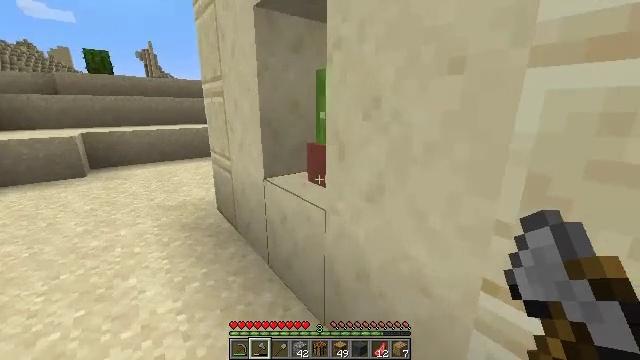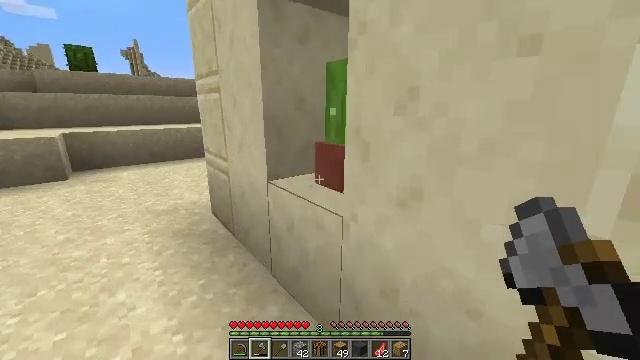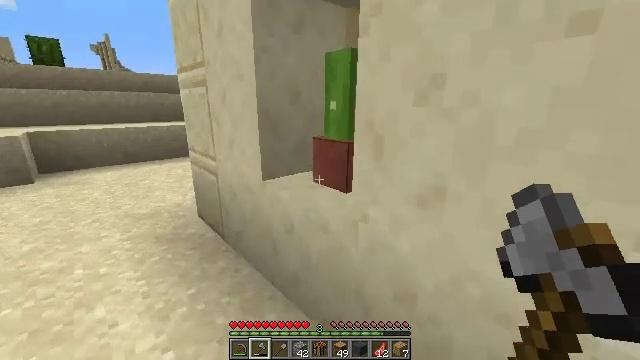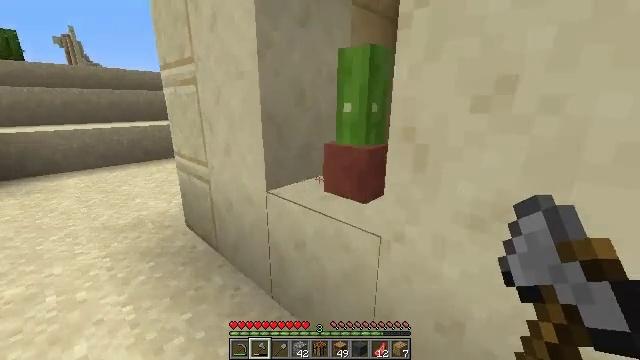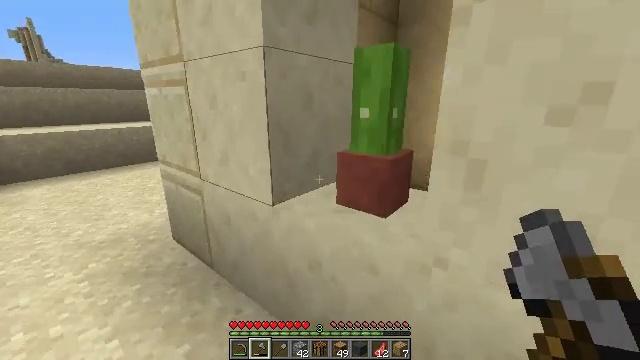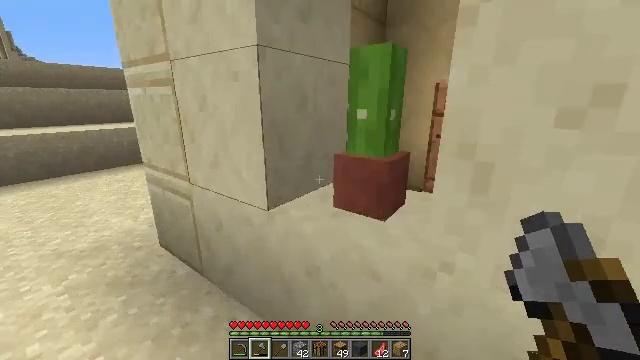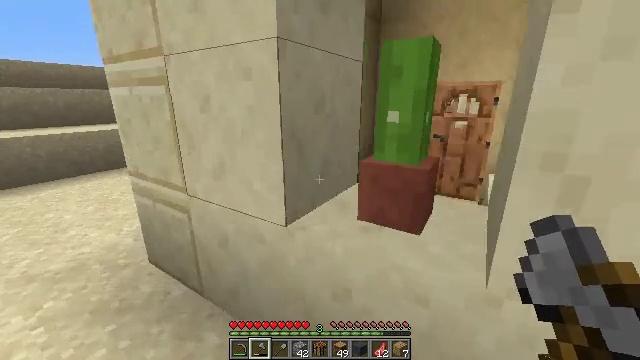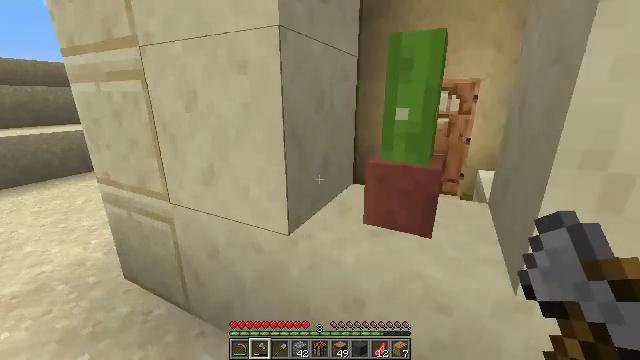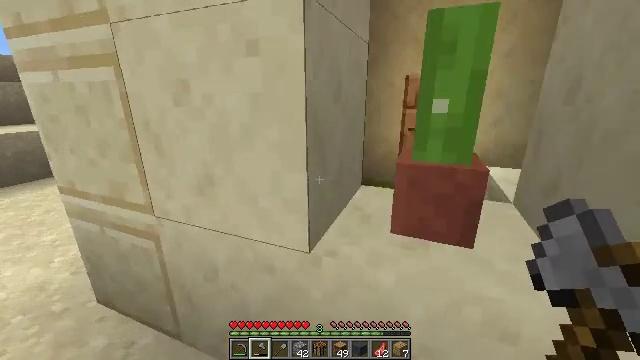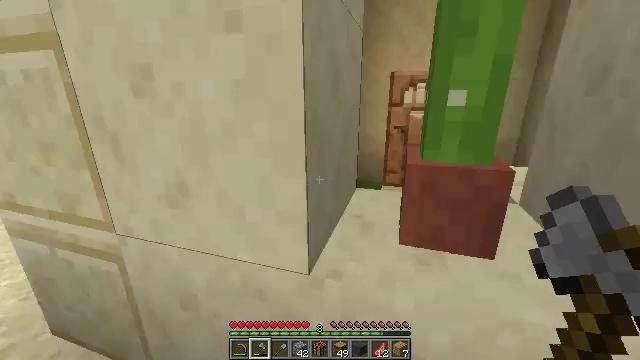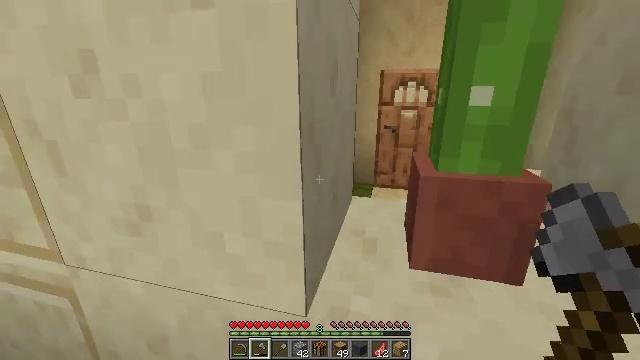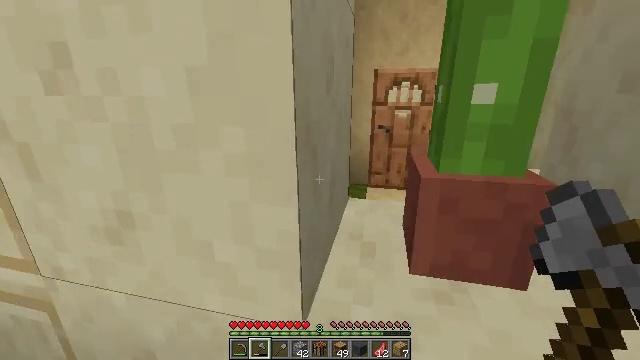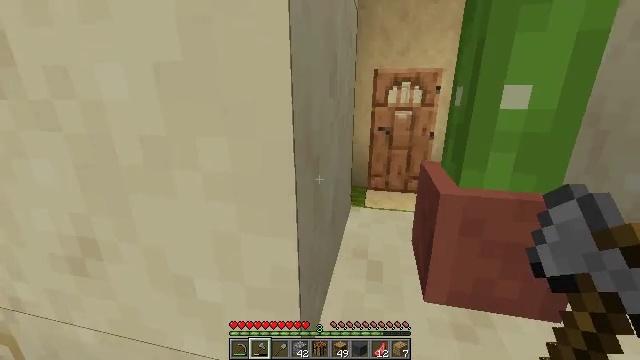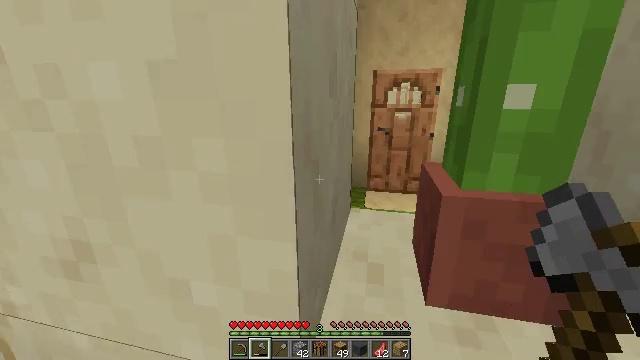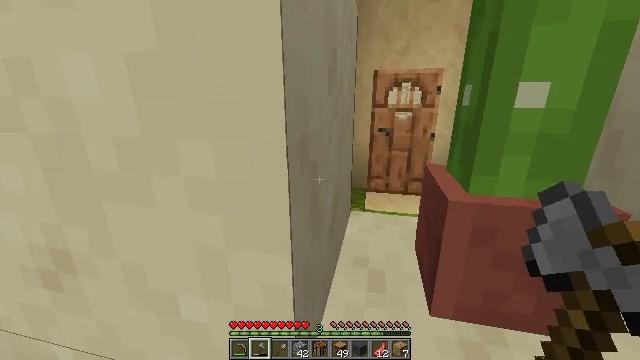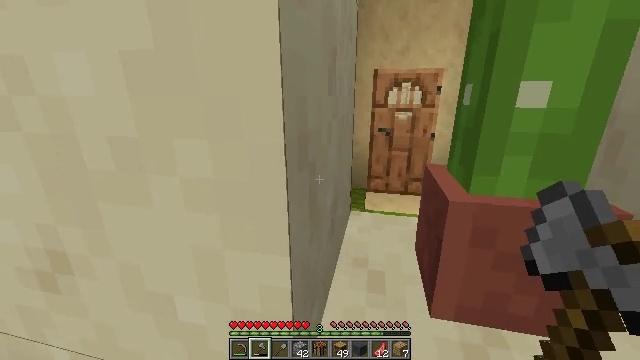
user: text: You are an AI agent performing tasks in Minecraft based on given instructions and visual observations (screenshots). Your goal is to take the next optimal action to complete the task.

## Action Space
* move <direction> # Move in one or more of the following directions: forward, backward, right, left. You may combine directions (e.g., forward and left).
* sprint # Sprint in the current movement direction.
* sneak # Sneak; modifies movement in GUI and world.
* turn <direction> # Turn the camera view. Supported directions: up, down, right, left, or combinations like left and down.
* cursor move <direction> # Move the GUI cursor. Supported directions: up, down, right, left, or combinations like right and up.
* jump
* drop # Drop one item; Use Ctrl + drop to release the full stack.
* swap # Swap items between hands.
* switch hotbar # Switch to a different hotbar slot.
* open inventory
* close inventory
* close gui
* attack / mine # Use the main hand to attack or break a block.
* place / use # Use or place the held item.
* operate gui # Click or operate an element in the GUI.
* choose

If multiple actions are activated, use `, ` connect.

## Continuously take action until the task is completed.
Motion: motion action
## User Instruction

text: Kill mobs.
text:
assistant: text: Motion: move forward and move left, turn right
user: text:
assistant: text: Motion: move forward and move left, turn right
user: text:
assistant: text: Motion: move forward and move left, turn right
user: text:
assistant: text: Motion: move forward and move left, turn right
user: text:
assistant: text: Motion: move forward and move left, turn right
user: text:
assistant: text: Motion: move forward and move left, turn right
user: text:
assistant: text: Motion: move forward and move left, turn right
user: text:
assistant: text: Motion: move forward, turn right
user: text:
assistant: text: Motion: move forward, turn right
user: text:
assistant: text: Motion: move forward, turn right
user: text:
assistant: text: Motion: turn right
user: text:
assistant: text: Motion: no_op
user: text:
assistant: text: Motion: no_op
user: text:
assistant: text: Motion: no_op
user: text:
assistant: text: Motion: no_op
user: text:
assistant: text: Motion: no_op
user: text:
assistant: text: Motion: no_op
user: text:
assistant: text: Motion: no_op
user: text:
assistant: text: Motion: no_op
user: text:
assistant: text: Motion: no_op
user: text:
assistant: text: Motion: turn right
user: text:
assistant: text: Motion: move left, turn right
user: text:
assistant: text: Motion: move left, turn right
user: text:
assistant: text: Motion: move left, turn right
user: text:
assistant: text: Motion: move left
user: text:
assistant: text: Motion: move left
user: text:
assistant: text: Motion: move left
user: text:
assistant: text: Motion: move forward and move left, turn left
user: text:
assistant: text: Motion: move forward and move left, turn left
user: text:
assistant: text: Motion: move forward and move left, turn left